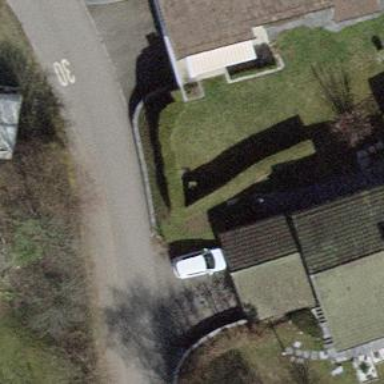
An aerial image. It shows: Hedge acting as barrier.